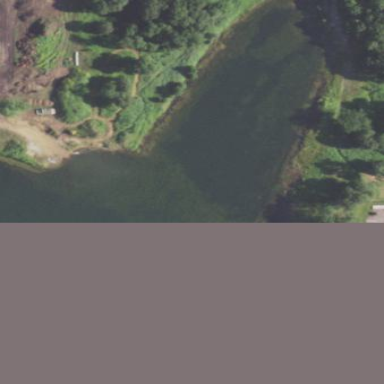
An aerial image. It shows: Peaceful pond surrounded by nature.